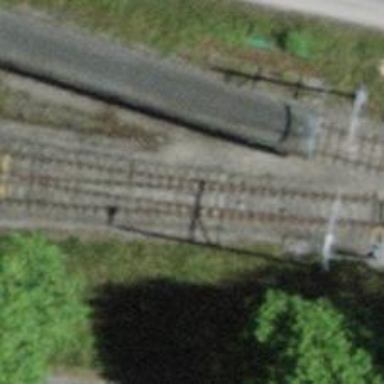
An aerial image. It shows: Railway yard in service.